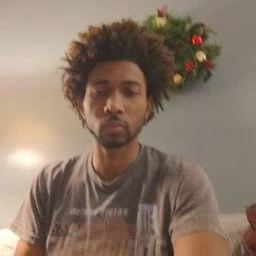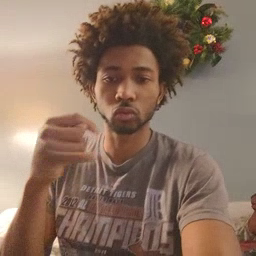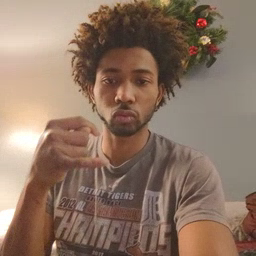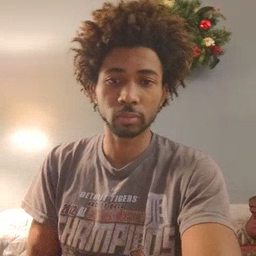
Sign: toy